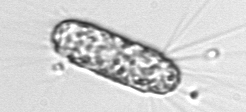
Label: Corethron_hystrix